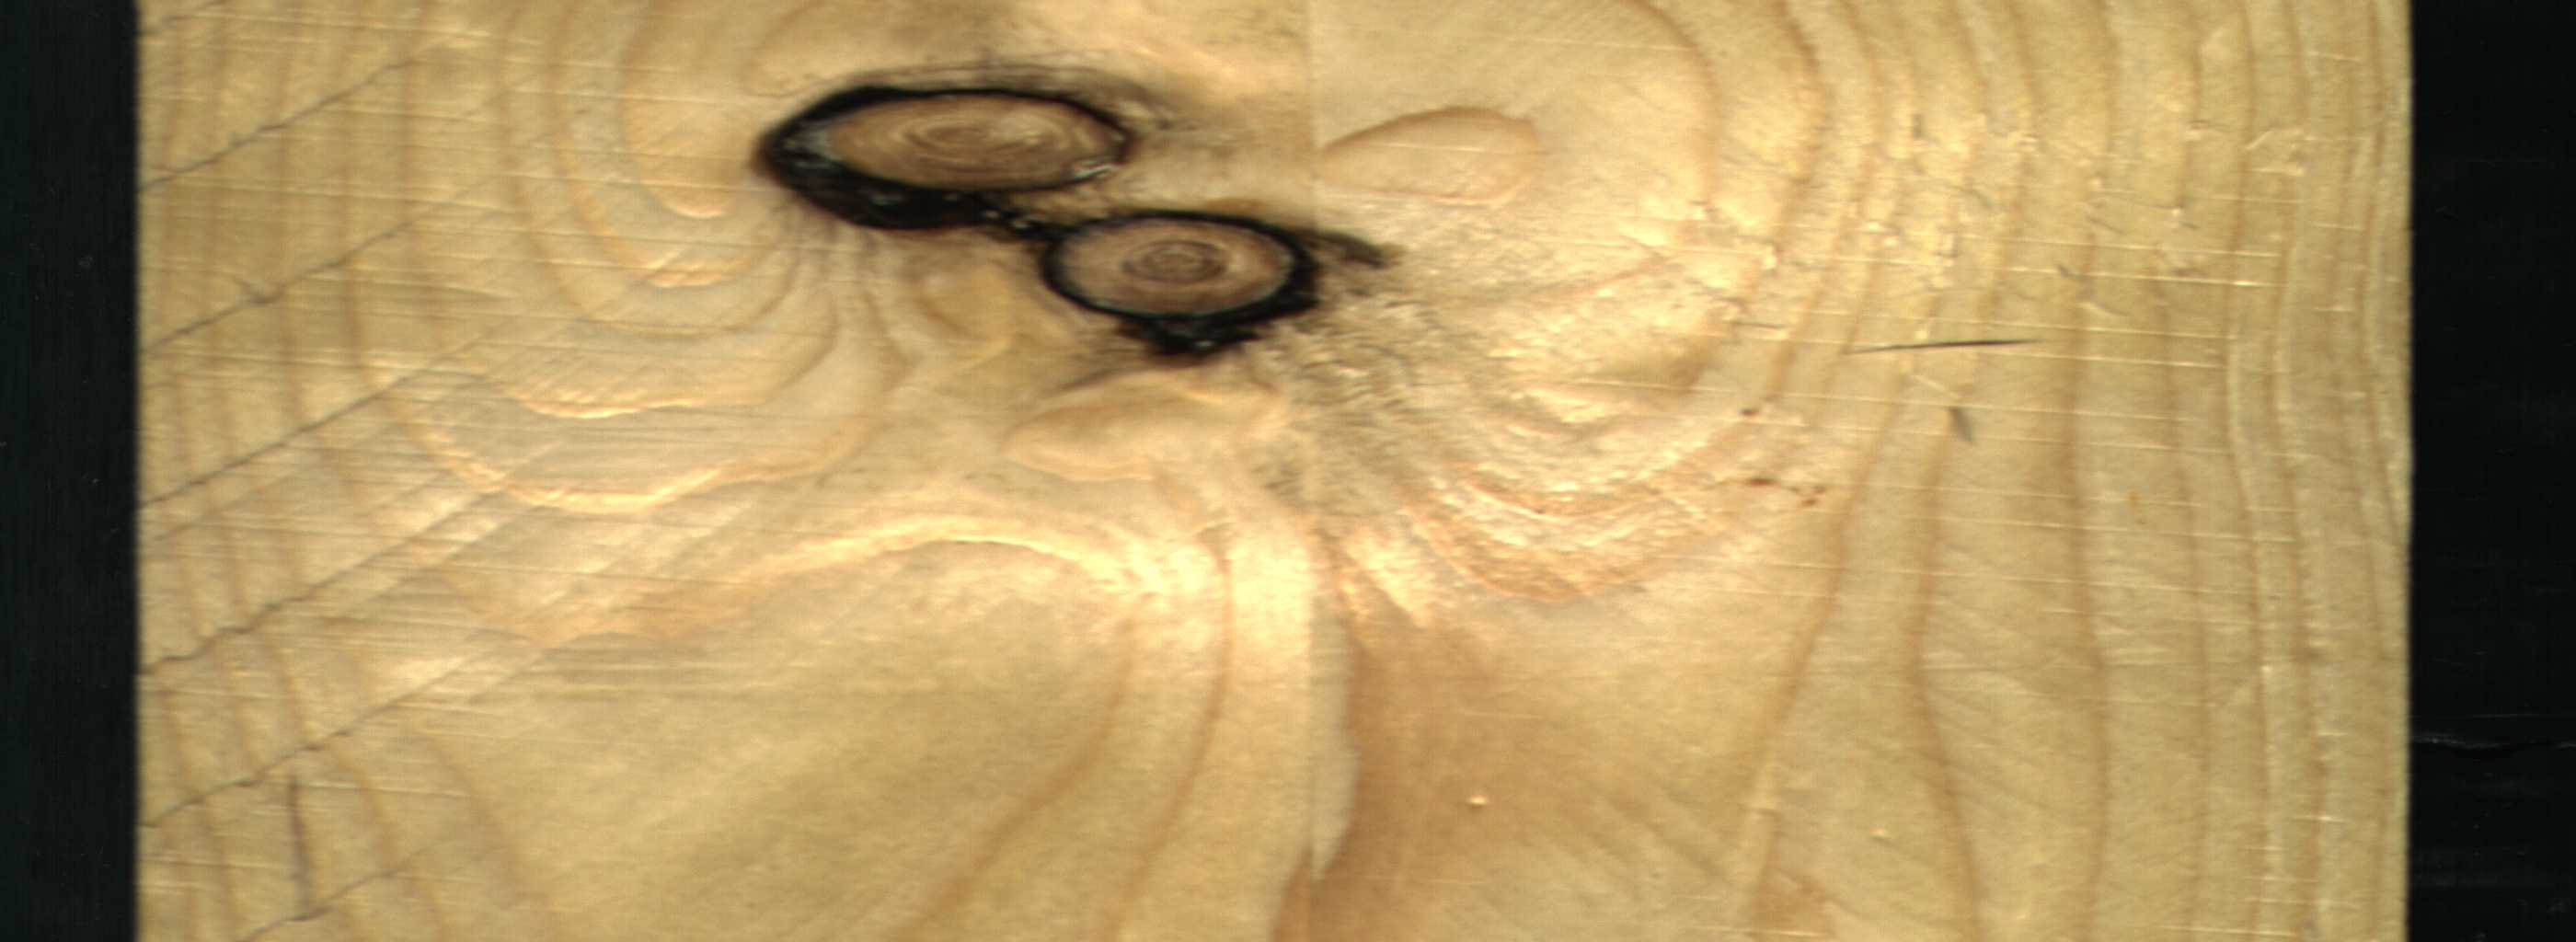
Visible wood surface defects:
Dead_Knot